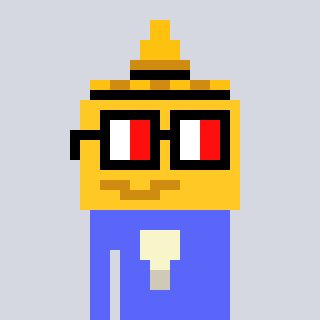
a pixel art character with square glasses with black frames and red eyes, a mustard-shaped head and a purple-colored body on a cool background